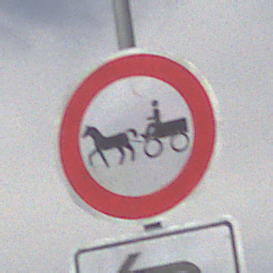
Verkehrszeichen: VerbotGespannfuhrwerke
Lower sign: RichtungsangabeDurchPfeile2
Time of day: Midday
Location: Outdoor (Nature)
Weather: PartlyCloudy
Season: NotSpecified
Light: Natural